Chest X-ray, PA view. Patient: 42 years old, sex M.
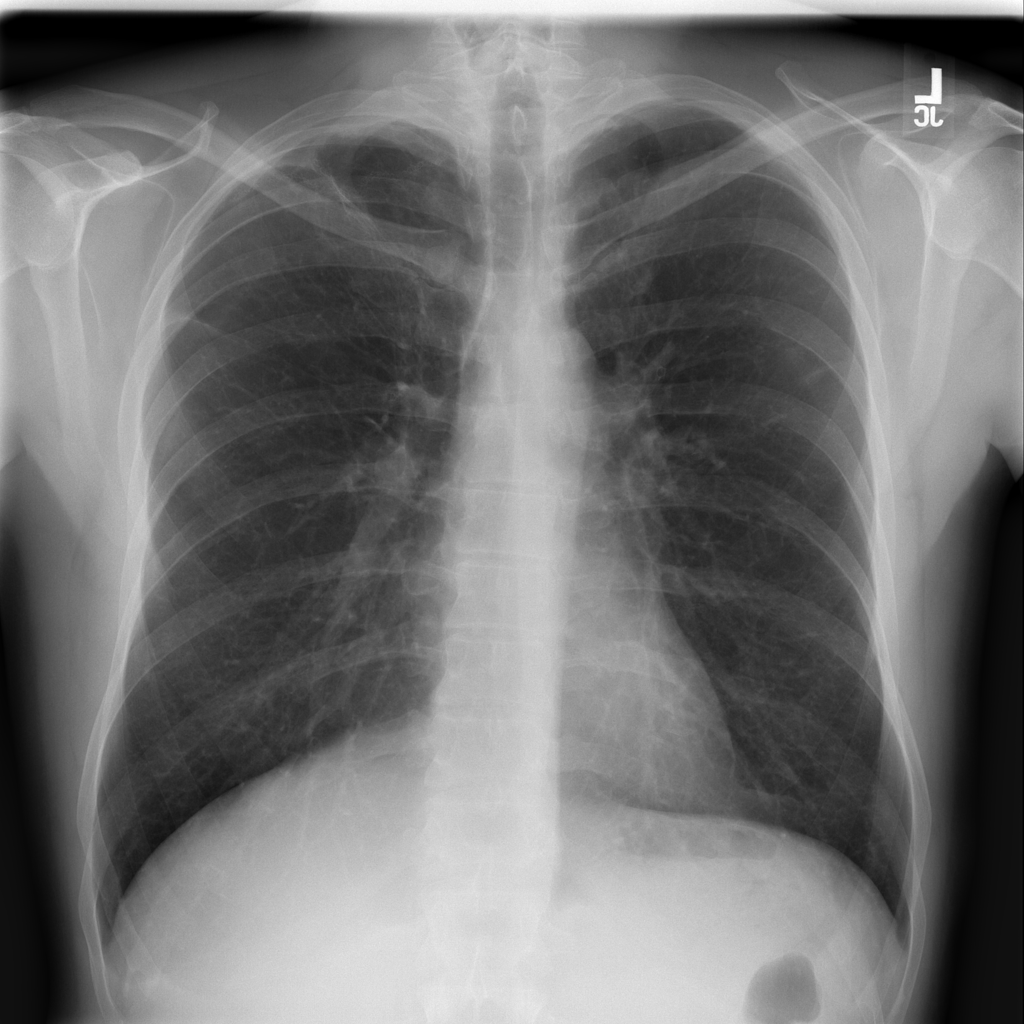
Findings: Pleural_Thickening